Question: I'm working on a layout with a container (div), inside the container there are two elements, a div for the header and another div for the content.
The header div has a fixed height, the div for the content must fill the available space.
The container div has own style and cannot be overlapped.
My goal is to create simple div based elements to dispose simple widgets on a web page.
I checked the other similar questions like:
- <URL>
But none of this solutions applies to me.
I managed to get this html/css:
'''
<?xml version="1.0"?>
<html>
<head>
<style type="text/css">
.workbench {
width: 100%;
height: 100%;
background: white;
}
.widget {
width: 100px;
height: 500px;
position: absolute;
top: 50px;
left: 50px;
border: solid 1px black;
margin: 2px;
}
.widget-header {
height: 50px;
border: solid 1px red;
margin: 2px;
}
.widget-body {
position: absolute;
top: 50px;
bottom: 0px;
left: 0px;
right: 0px;
border: solid 1px blue;
overflow: hidden;
margin: 2px;
}
</style>
</head>
<body>
<div id="workbench" class="workbench">
<div id="widget" class="widget">
<div id="widget-header" class="widget-header">
Header
</div>
<div id="widget-body" class="widget-body">
Body
</div>
</div>
</div>
</body>
</html>
'''
This is working like a charm on FireFox and Chrome, but doesn't work on Internet Explorer 8:

Can you help me?
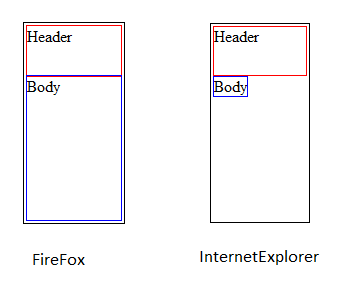
Answer: realizing you're not aiming at the IE5.5 / IE6 market, and by your descriptions (renders fine on jsFiddle, while not from a file), the issue seem to originate from the absence of a <URL>.
in order for the document to render correctly you must specify a doctype, to deny the browser from falling to quirksmode. your document seem to conform to a valid XHTML convention, therefore you can use the XHTML transitional doctype to instruct IE8 to render in standards mode, or use the HTML5 doctype (along with an <URL>.
just for convenience, the XHTML transitional doctype declaration:
'''
<!DOCTYPE html PUBLIC "-//W3C//DTD XHTML 1.0 Transitional//EN"
"http://www.w3.org/TR/xhtml1/DTD/xhtml1-transitional.dtd">
'''
<URL>
<URL>